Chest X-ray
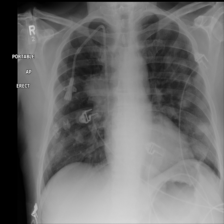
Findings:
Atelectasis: negative
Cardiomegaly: negative
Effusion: negative
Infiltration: negative
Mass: negative
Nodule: negative
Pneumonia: negative
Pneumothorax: negative
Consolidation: negative
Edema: negative
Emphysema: negative
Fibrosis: negative
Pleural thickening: negative
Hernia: negative